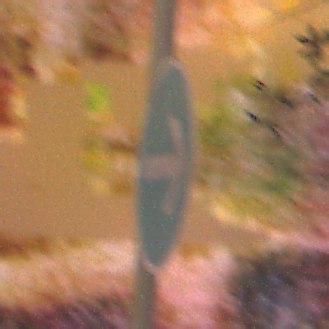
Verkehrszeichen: VorgeschriebeneFahrtrichtungHierRechts
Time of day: Night
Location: Outdoor (Nature)
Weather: Clear
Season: NotSpecified
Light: Natural